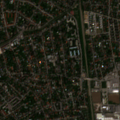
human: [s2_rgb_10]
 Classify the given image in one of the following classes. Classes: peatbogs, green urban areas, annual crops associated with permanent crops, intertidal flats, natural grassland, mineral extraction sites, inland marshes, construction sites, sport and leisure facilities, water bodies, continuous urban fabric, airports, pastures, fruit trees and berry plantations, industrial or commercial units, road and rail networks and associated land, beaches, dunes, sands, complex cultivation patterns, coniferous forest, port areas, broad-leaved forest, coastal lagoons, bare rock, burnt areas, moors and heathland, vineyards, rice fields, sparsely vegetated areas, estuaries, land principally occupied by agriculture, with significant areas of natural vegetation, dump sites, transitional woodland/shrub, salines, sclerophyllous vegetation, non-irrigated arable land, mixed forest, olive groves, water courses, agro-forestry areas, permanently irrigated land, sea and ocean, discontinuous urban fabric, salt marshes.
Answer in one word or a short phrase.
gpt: discontinuous urban fabric, industrial or commercial units